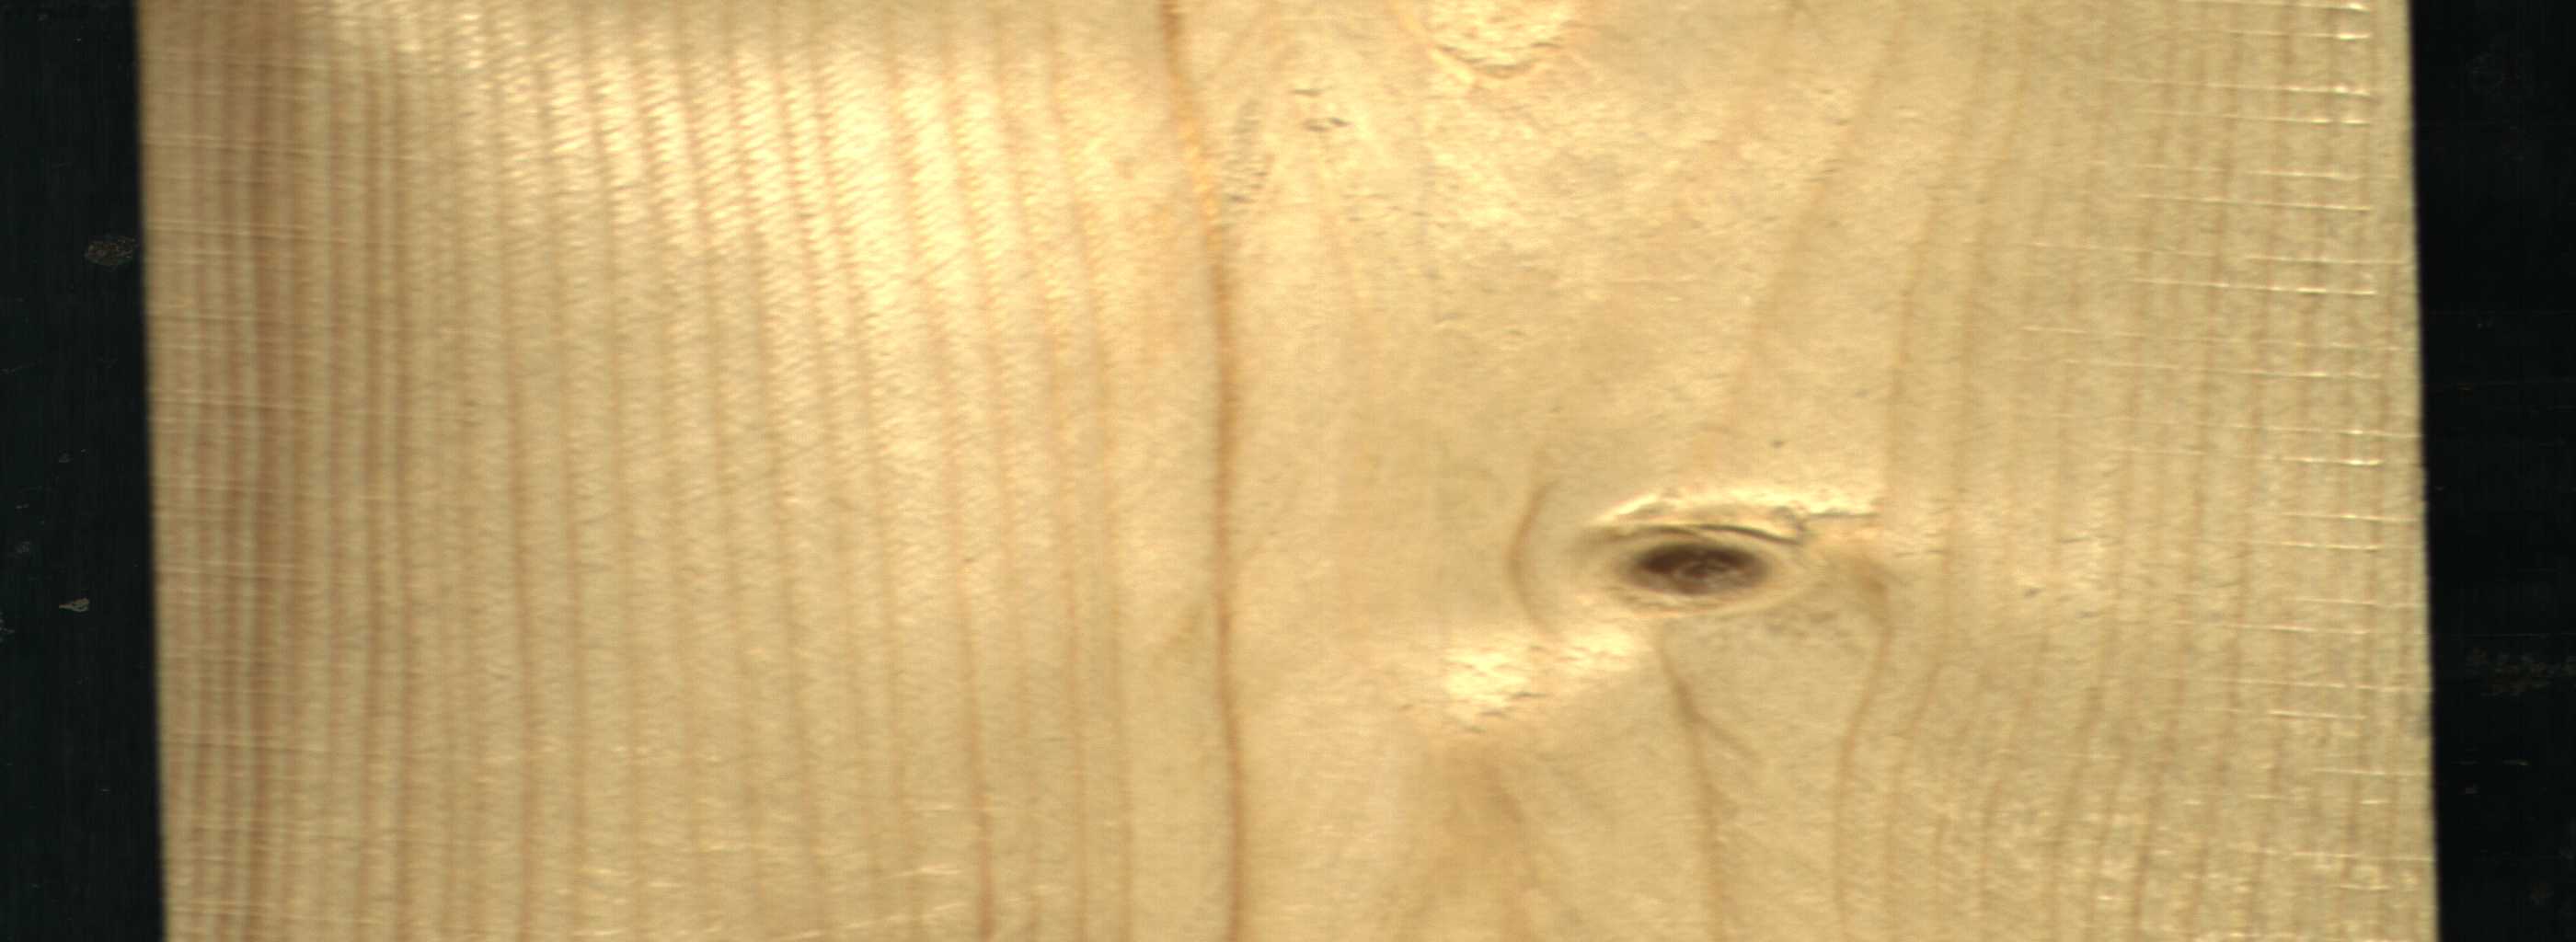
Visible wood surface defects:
Live_Knot